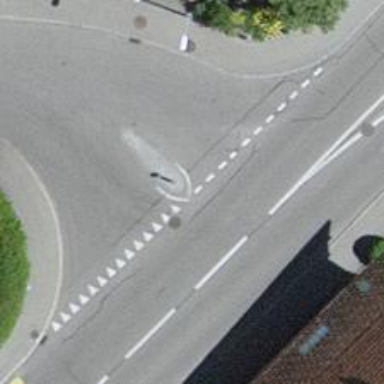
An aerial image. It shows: Road with "give way" sign.